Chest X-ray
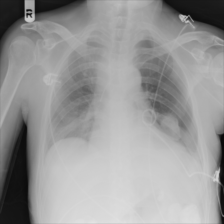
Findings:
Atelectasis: negative
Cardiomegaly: negative
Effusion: negative
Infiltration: negative
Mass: negative
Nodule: negative
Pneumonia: negative
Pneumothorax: positive
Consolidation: negative
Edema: negative
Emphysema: negative
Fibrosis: negative
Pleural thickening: negative
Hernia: negative